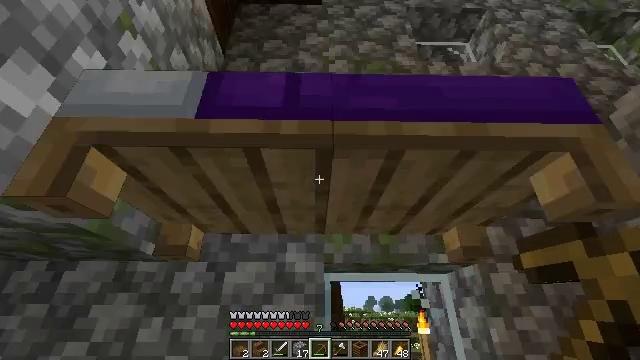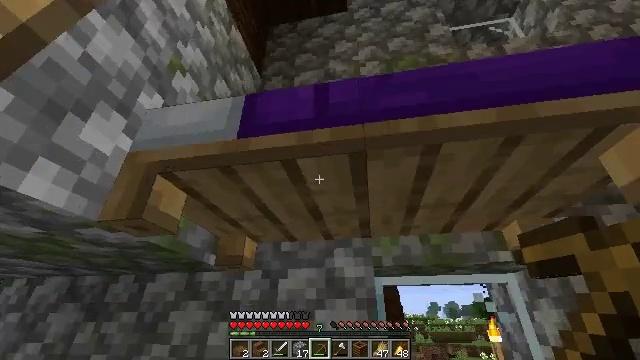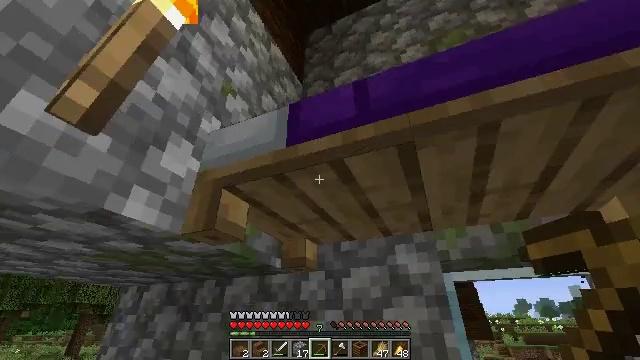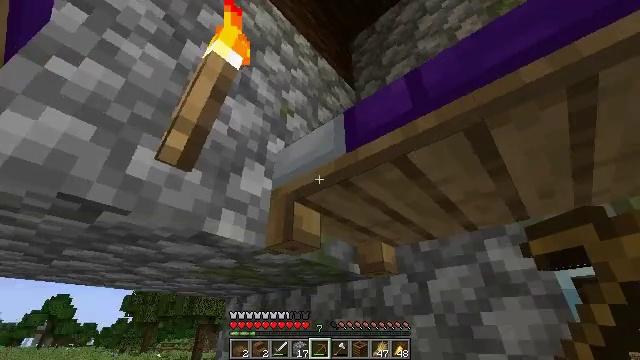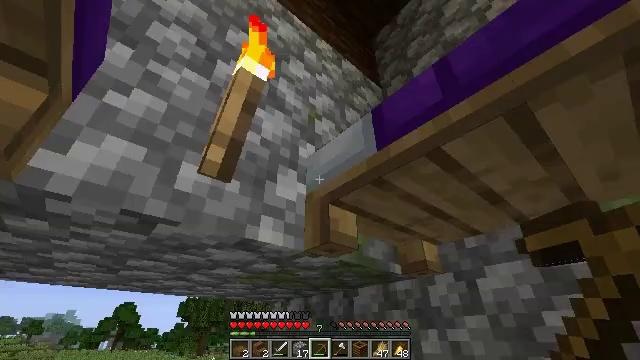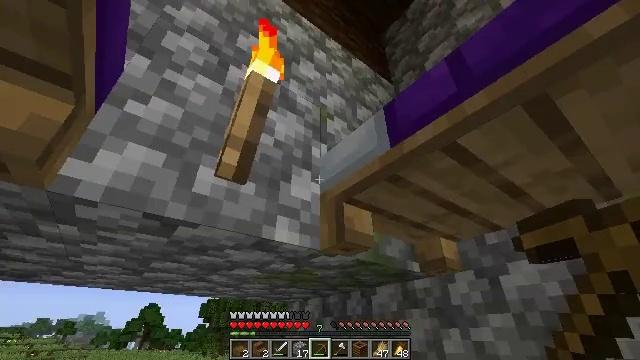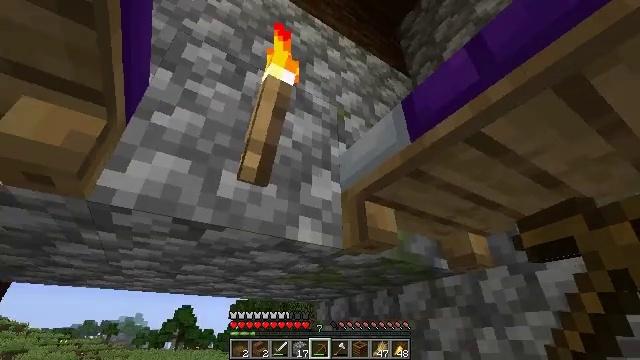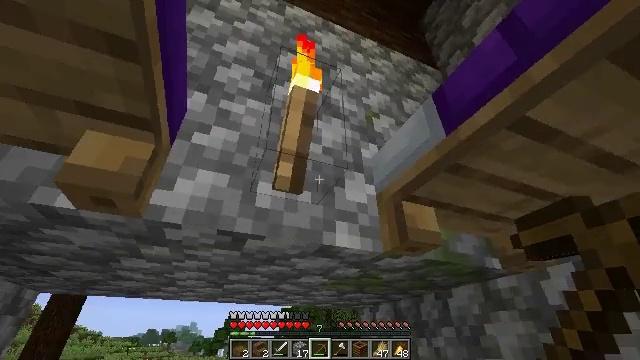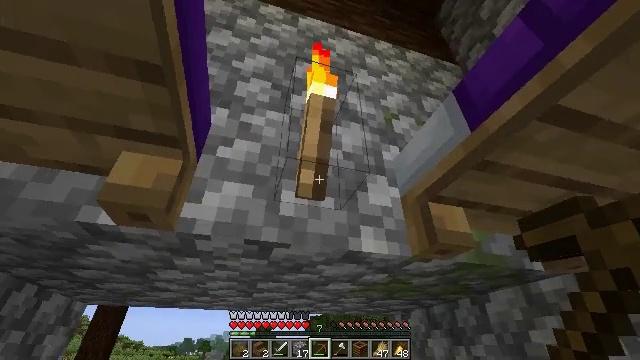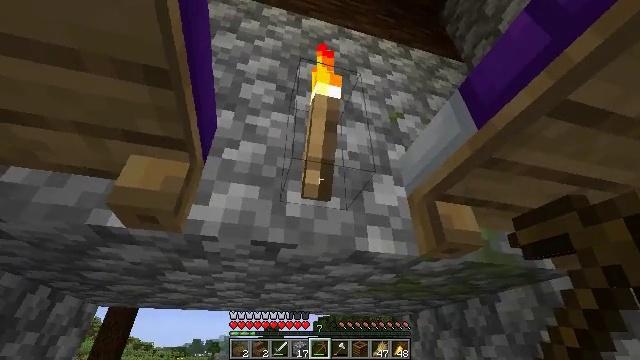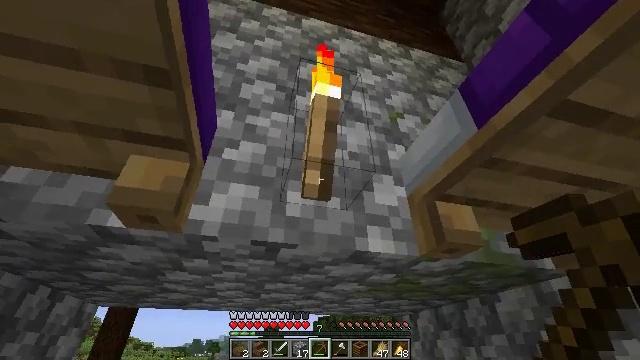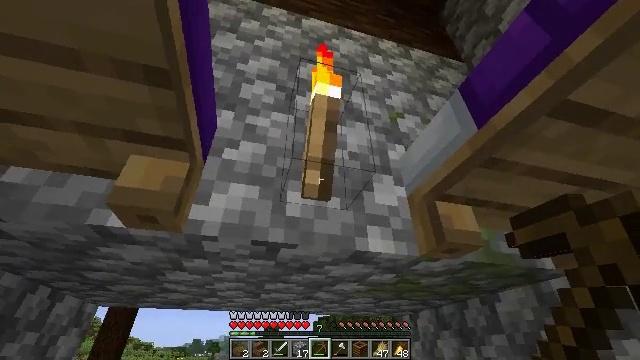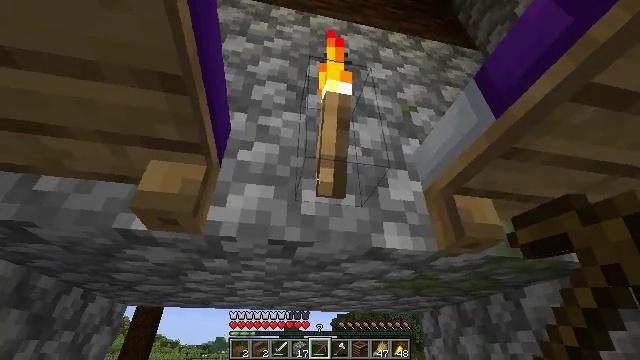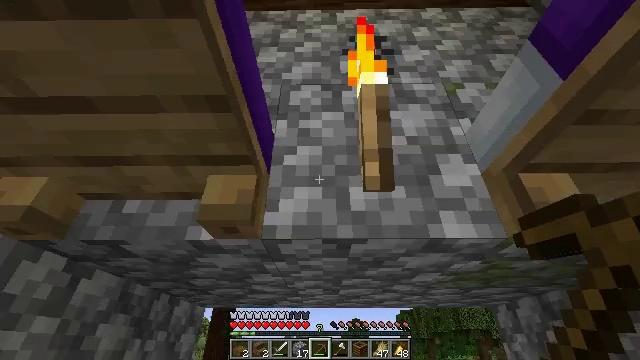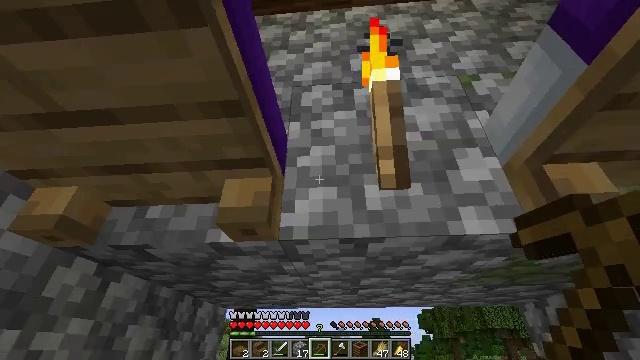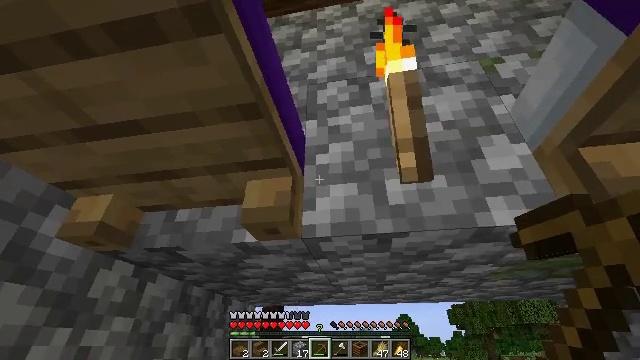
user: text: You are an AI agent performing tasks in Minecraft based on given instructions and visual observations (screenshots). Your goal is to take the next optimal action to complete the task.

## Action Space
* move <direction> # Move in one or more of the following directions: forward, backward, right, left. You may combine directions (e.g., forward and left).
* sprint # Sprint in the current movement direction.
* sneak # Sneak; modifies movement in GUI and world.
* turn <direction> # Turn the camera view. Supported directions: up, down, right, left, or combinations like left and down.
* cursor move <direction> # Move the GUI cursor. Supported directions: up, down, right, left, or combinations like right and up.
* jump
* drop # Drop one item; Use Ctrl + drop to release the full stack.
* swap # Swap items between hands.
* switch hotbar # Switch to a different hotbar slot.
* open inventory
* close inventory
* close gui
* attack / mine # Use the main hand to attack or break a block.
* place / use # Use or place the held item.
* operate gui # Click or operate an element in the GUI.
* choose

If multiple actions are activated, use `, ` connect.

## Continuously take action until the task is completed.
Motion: motion action
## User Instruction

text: Hold left button to gather the purple bed.
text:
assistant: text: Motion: turn left and up
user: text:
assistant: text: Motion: turn left
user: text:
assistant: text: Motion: turn left and up
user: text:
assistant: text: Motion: turn left
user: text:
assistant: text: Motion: turn left
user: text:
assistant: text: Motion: turn left
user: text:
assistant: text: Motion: turn left and up
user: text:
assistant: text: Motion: turn left and up
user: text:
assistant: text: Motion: turn left
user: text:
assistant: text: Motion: no_op
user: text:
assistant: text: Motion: no_op
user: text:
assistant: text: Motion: turn left
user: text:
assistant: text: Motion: turn left
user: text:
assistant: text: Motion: turn left
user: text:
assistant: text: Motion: turn left
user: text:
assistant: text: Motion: turn left
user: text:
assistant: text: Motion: no_op
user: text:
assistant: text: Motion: no_op
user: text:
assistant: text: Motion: no_op
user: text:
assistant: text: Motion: no_op
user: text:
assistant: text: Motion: turn left
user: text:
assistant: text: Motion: turn left
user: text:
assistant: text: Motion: turn left
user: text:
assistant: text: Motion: no_op
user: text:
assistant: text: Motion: turn left
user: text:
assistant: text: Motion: turn left and up
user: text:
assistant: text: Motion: turn left and up
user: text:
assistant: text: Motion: no_op
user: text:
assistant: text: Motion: no_op
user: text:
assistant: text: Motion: no_op